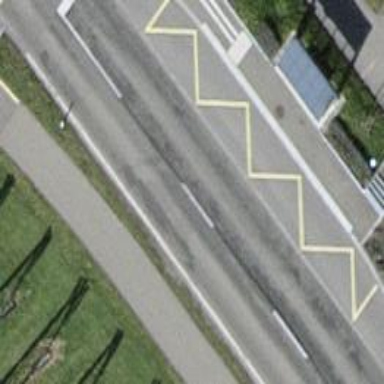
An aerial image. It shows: Bus stop with designated stop position for public transport.